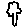
Label: tree